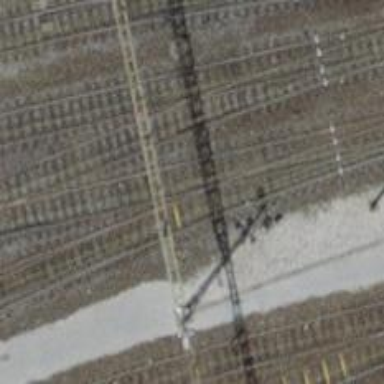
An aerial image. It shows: Railway switch.